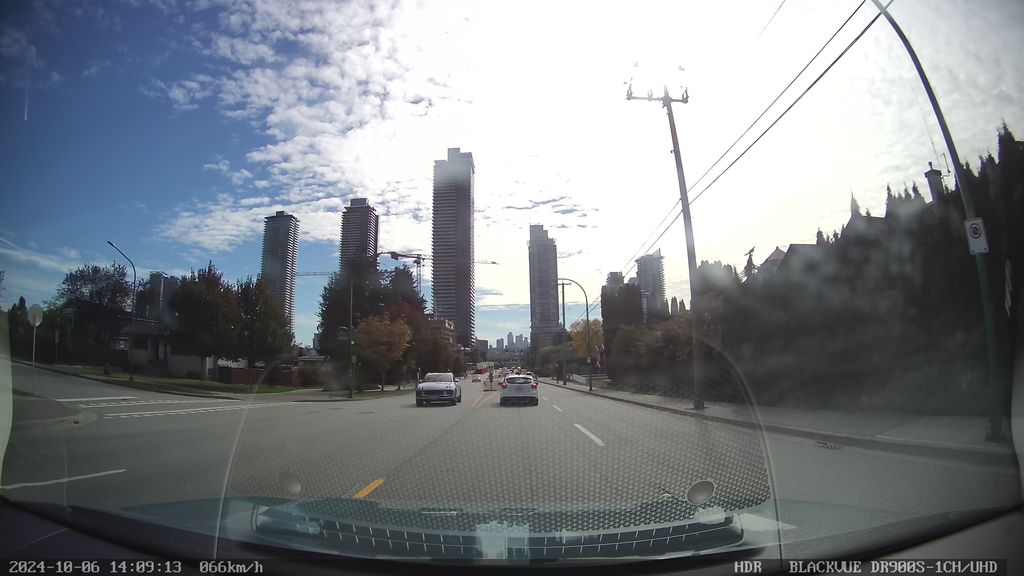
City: vancouver